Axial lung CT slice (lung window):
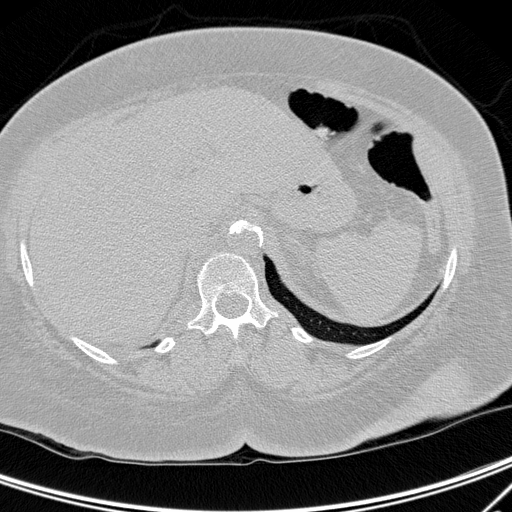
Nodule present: no